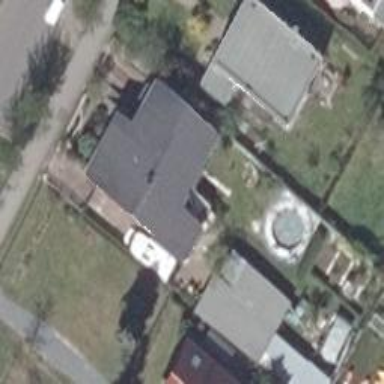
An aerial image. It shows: Detached building with gabled roof.